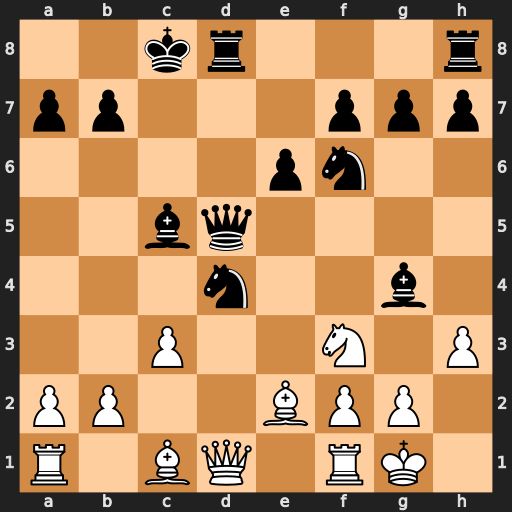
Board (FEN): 2kr3r/pp3ppp/4pn2/2bq4/3n2b1/2P2N1P/PP2BPP1/R1BQ1RK1
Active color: w
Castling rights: -
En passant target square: -
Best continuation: cxd4 Bxf3 Bxf3